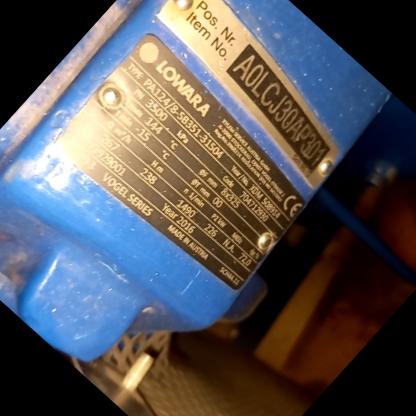
Klasa: tabliczka-znamionowa